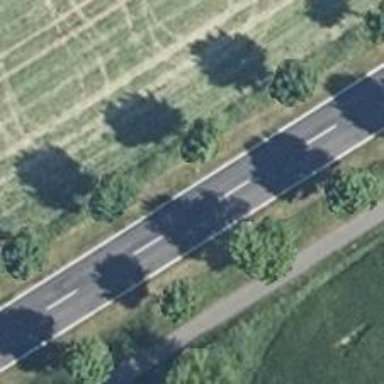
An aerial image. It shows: Row of trees in natural setting.